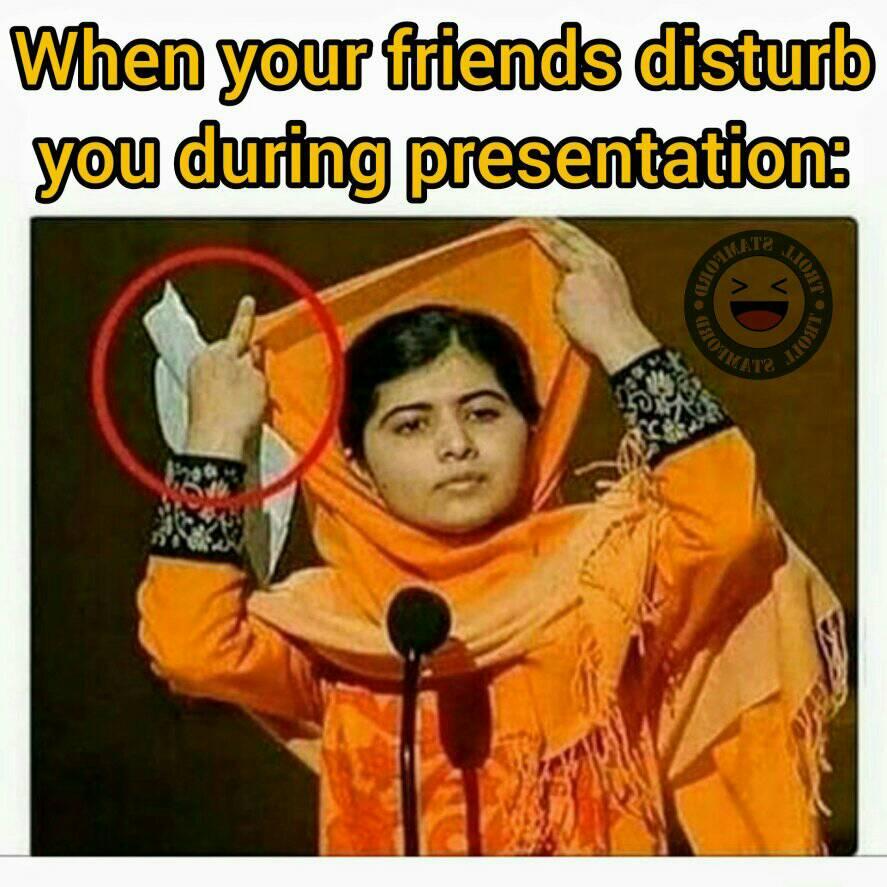
Caption: When your friends disturb you during presentation :
Label: non-hate